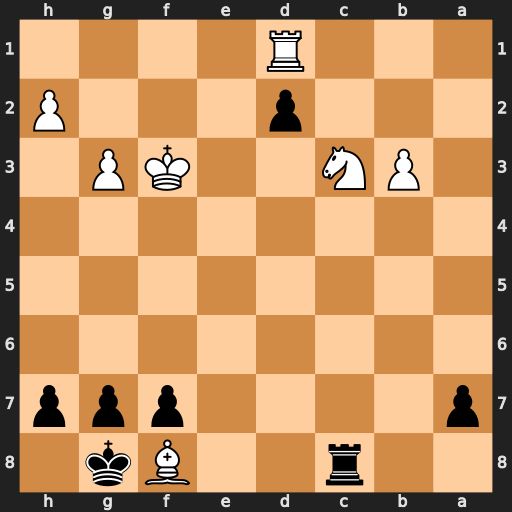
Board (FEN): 2r2Bk1/p4ppp/8/8/8/1PN2KP1/3p3P/3R4
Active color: b
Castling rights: -
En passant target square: -
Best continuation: Rxc3+ Kg2 Kxf8